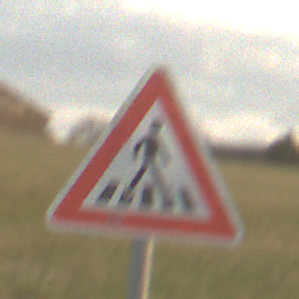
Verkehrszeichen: FussgaengerueberwegLinks
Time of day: SunriseSunset
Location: Outdoor (Nature)
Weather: PartlyCloudy
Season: NotSpecified
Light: Natural